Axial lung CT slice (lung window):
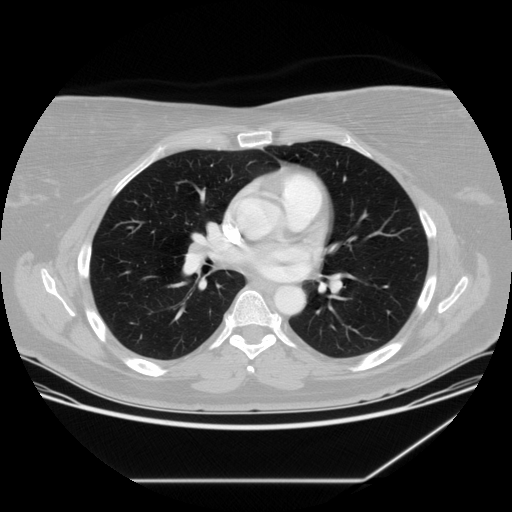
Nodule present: no